Interaction volume radius: 10 \u00c5
Interaction volume height: 35 \u00c5
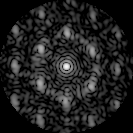
Disorder parameter: 0.5904